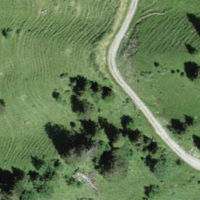
EUNIS habitat code: 23
Species observed at this site:
Cerastium tomentosum